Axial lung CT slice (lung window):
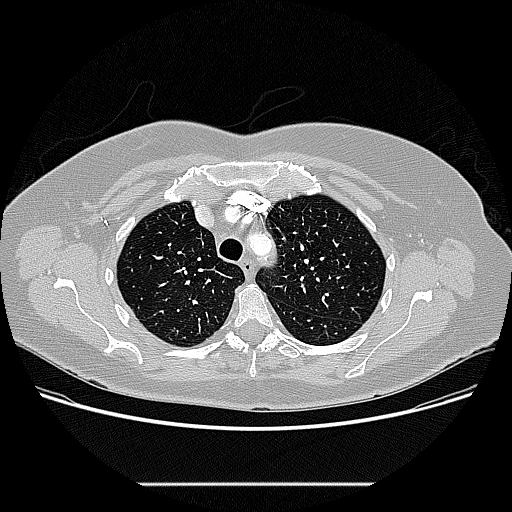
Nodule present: no